Question: It's happen some times in my websites.
Is really strange, because sometimes just because I changed some dlls in my gadget I get this error. I never was able to fix without install again the web site.
Someone know whats happen and how can I fix it?
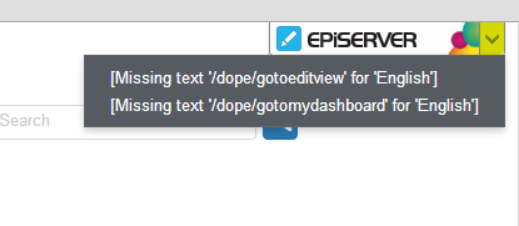
Answer: Check your xml-files to ensure that this isnt already covered by the localizationfiles in your project. Most likely, your FileXmlLocalizationProvider is broken, and thats why your reinstall solves the problem. Make sure your episerver.framework file contains the following;
'''
<localization fallbackBehavior="Echo, MissingMessage, FallbackCulture" fallbackCulture="en">
<providers>
<add virtualPath="~/Your/Path/To/Translations" name="languageFiles" type="EPiServer.Framework.Localization.XmlResources.FileXmlLocalizationProvider, EPiServer.Framework" />
</providers>
'''